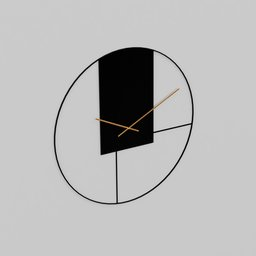
Label: decoration